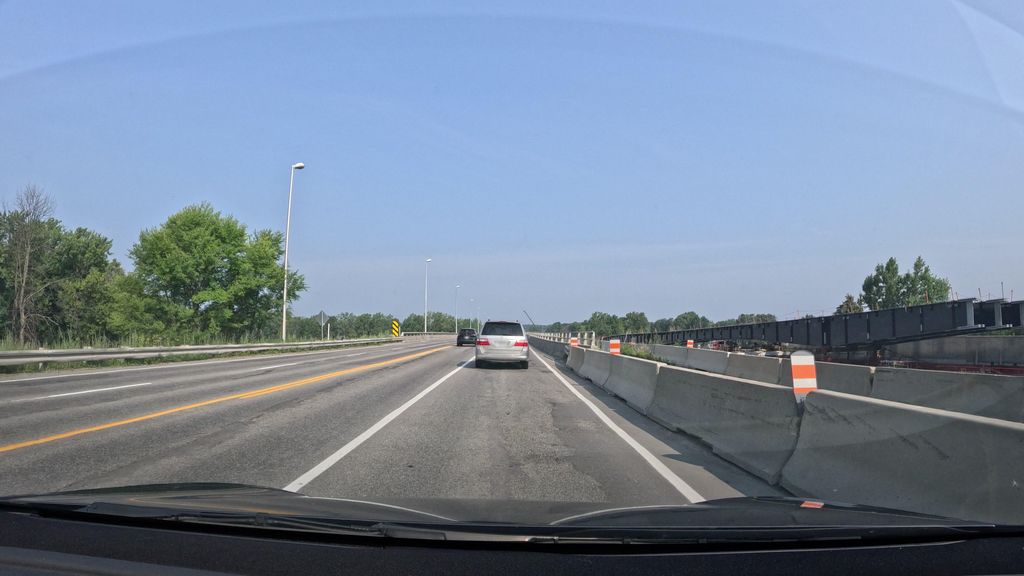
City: montreal